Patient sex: M
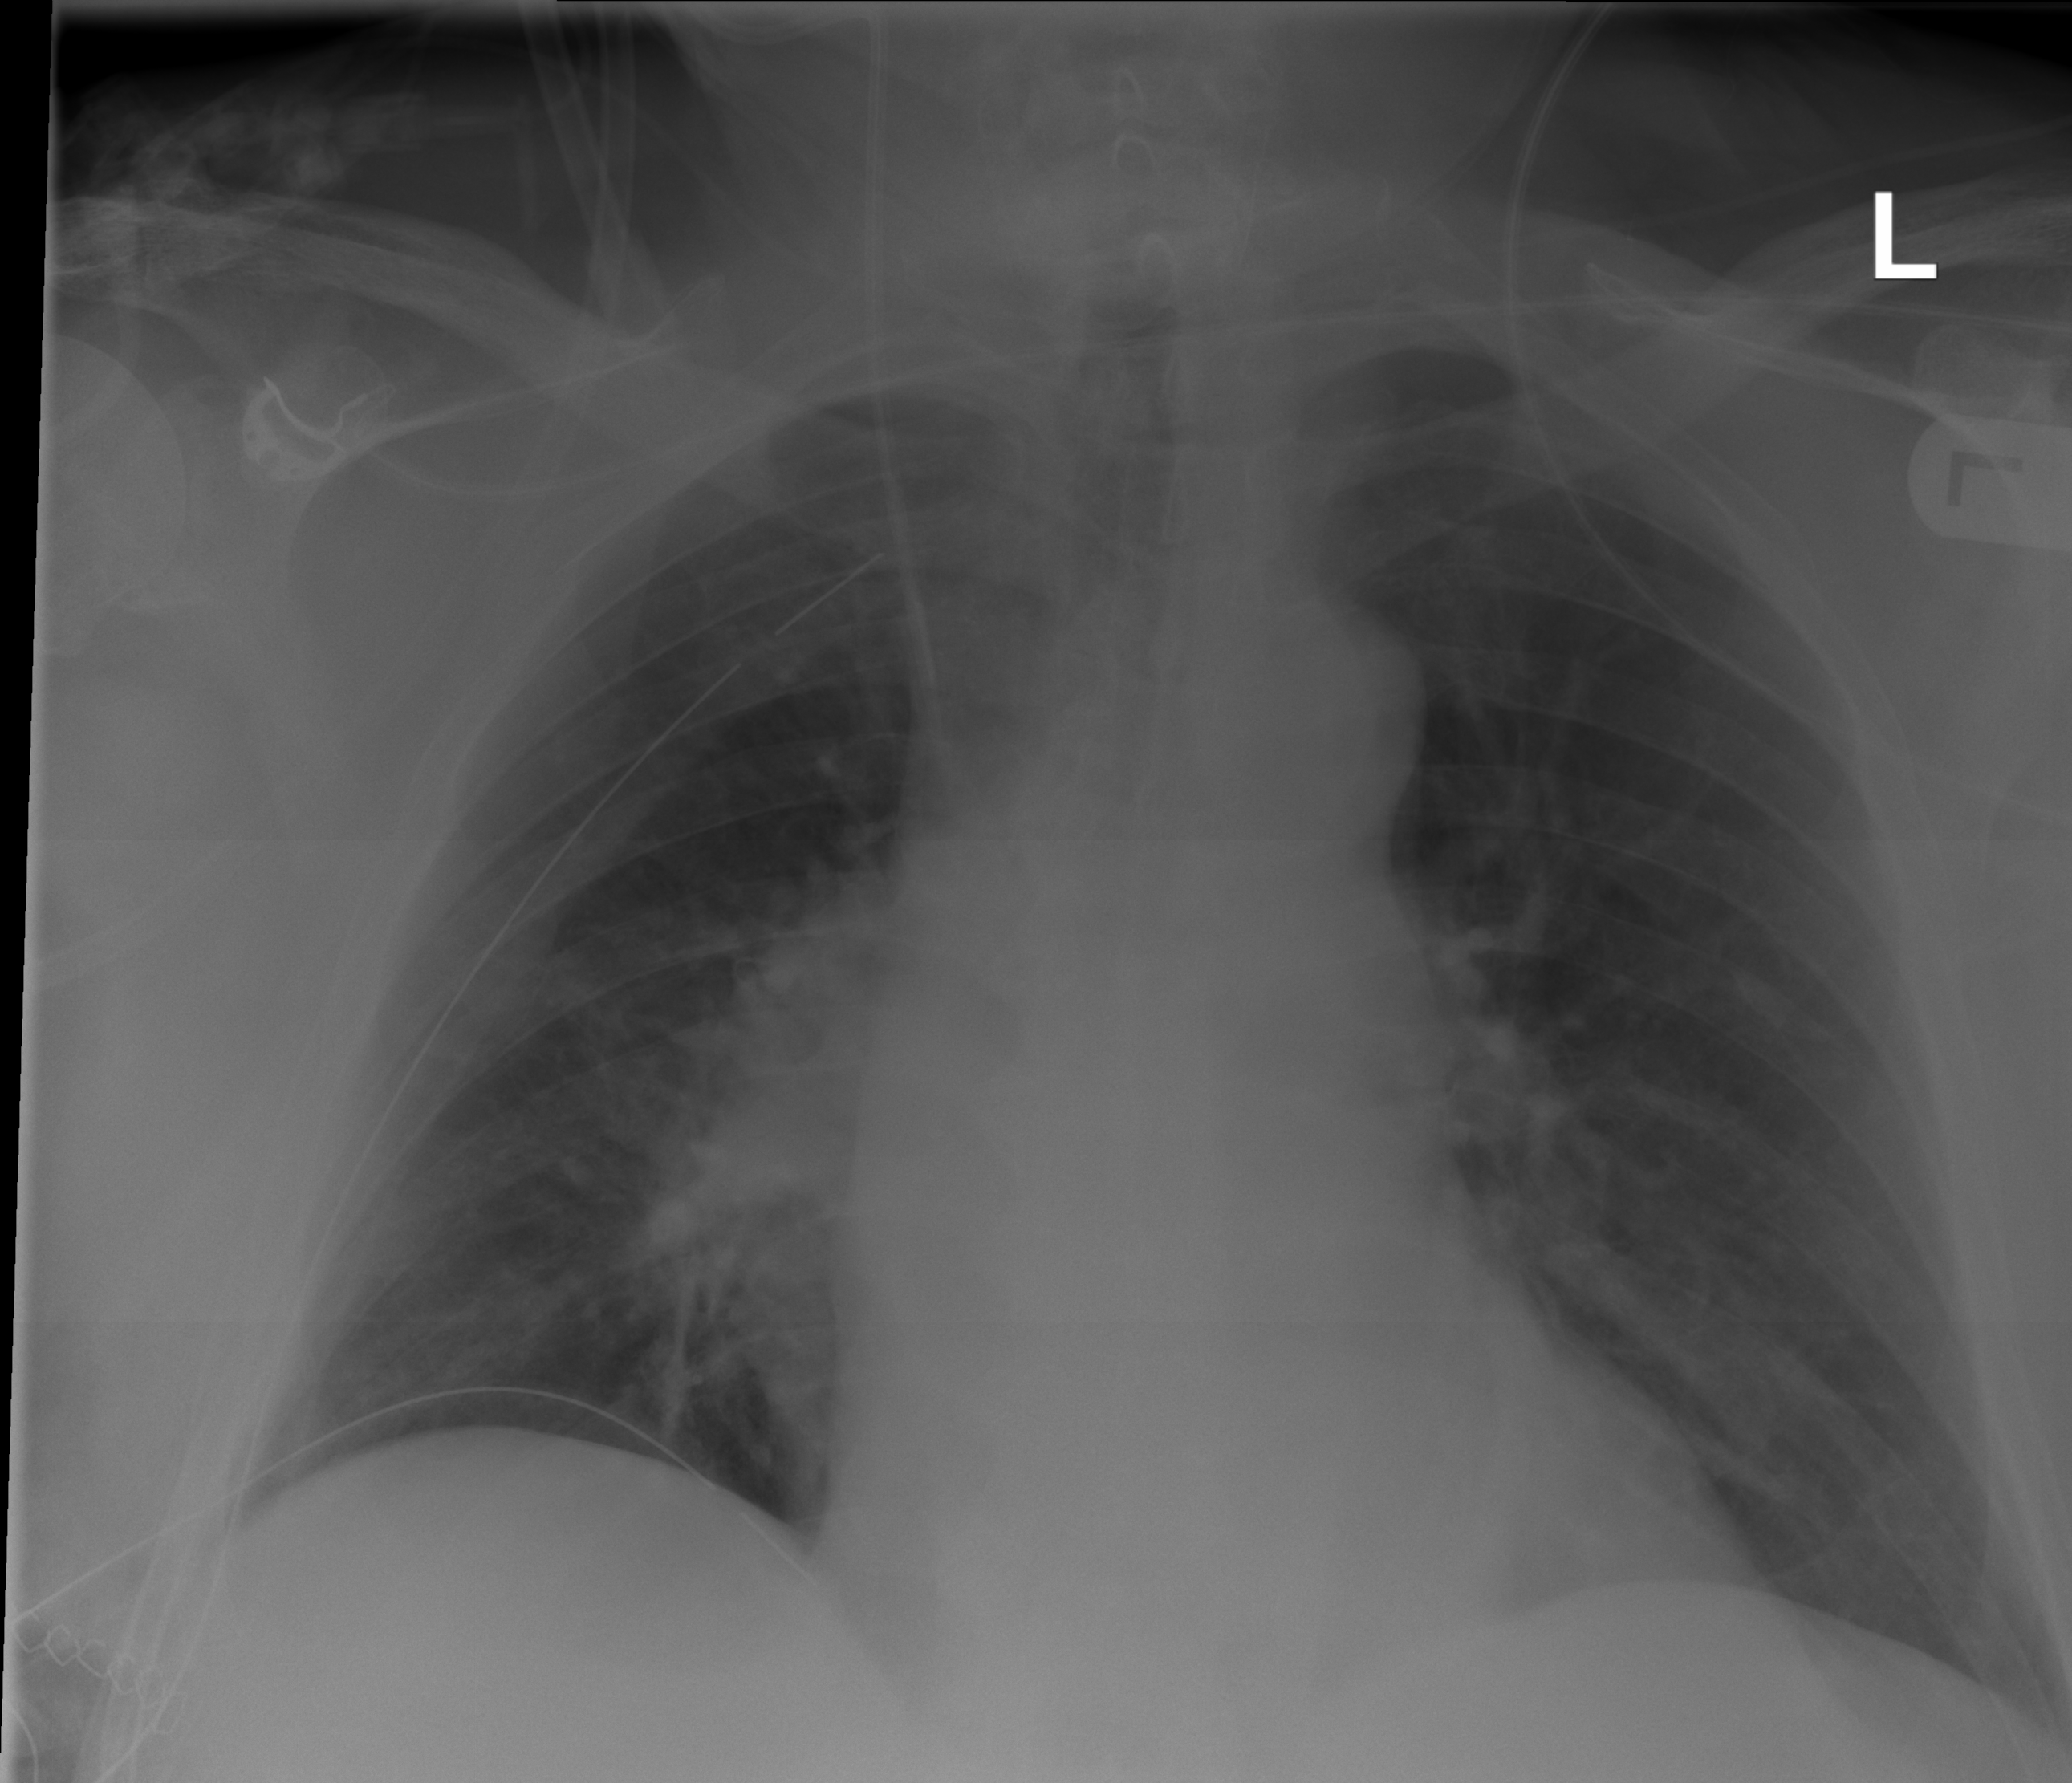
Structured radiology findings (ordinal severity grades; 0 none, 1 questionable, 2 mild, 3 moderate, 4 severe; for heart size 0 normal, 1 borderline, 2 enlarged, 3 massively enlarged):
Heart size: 2
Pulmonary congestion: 2
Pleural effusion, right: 0
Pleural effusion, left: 0
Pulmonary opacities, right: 2
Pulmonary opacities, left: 0
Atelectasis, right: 2
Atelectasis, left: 0